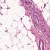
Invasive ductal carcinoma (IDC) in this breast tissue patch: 0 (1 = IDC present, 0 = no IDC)